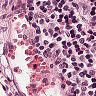
Metastatic tissue present: no